Question: in my 'MapView' I give the ability to tap on the map to create as many points as you want and the points get connected by a line but I dont want to draw any lines that may intersect with another line on the map like this

Is there anyway to get the coordinates of the lines to check if the new line will intersect with one of the others?
Or if anyone else has any suggestion on how to check for this that would be great too
this is my draw method that draws the lines
'''
@Override
public void draw(final Canvas canvas, final MapView mapView, final boolean shadow){
super.draw(canvas, mapView, shadow);
try{
Paint paint = new Paint();
paint.setAntiAlias(true);
paint.setDither(true);
paint.setColor(Color.RED);
paint.setStrokeWidth(3);
paint.setAlpha(100);
paint.setStyle(Style.STROKE);
Path path = new Path();
Point point1 = null;
boolean runOnce = false;
for(int i = 0;i<items.size();i++){
Point point = new Point();
mapView.getProjection().toPixels(items.get(i).mGeoPoint, point);
if(!runOnce)
{
path.moveTo(point.x, point.y);
point1 = new Point(point.x, point.y);
runOnce = true;
}
else
{
path.lineTo(point.x, point.y);
}
}
path.lineTo(point1.x, point1.y);
canvas.drawPath(path, paint);
path.lineTo(point1.x, point1.y);
canvas.drawPath(path, paint);
Paint paint2 = new Paint();
paint2.setAntiAlias(true);
paint2.setDither(true);
paint2.setColor(Color.RED);
paint2.setStrokeWidth(3);
paint2.setAlpha(20);
paint2.setStyle(Style.FILL);
Path path2 = new Path();
Point point2 = null;
boolean runOnce2 = false;
for(int i = 0; i < items.size(); i++)
{
Point point = new Point();
mapView.getProjection().toPixels(items.get(i).mGeoPoint, point);
if(!runOnce2)
{
path2.moveTo(point.x, point.y);
point2 = new Point(point.x, point.y);
runOnce2 = true;
}
else
{
path2.lineTo(point.x, point.y);
}
}
path2.lineTo(point2.x, point2.y);
canvas.drawPath(path2, paint2);
}catch(Exception e){
}
}
'''
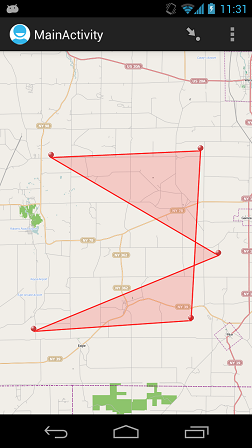
Answer: There you go :-)
<URL>
Tells you how to mathematically determine the intersection point of two line segments.
If you do not want that your end points count as intersection, then just check first whether your end points overlap. That can be solved using an if statement like the following:
'''
if(Math.abs(x1 - x2) < EPSILON && Math.abs(y1 - y2) < EPSILON)
'''
where EPSILON is your error tolerance value, something like 0.001 for example.